Aerial crown-view tile of a tropical tree (Barro Colorado Island, Panama), acquired 20250414:
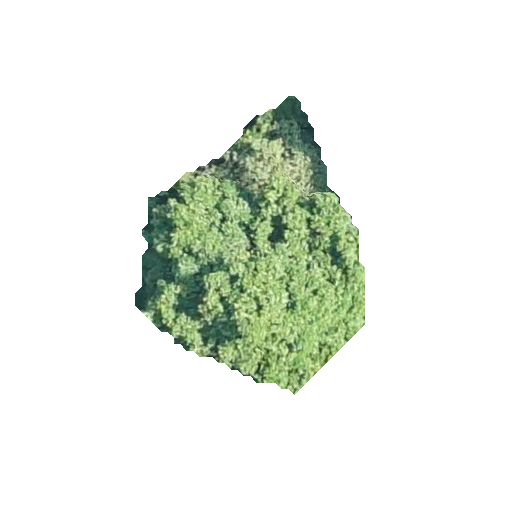
Species: Prioria copaifera
GBIF accepted scientific name: Prioria copaifera
Crown area: 65.104 m²